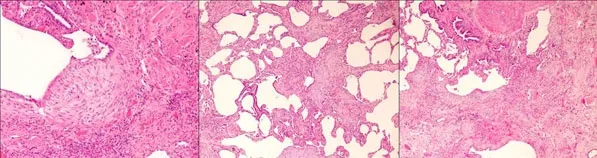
Surgical lung biopsy showing aspects compatible with a pattern of usual interstitial pneumonia.
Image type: pathology (h&e)